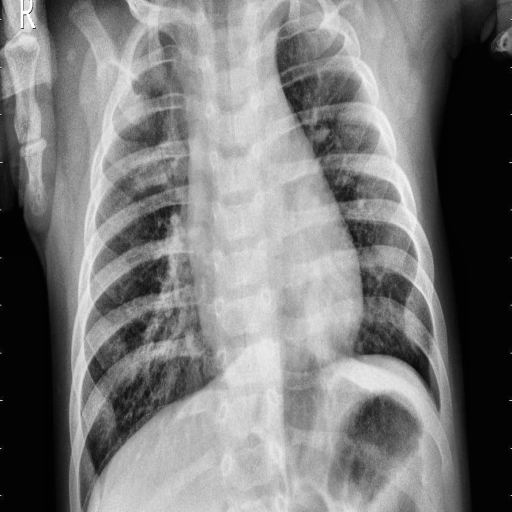
Finding: PNEUMONIA